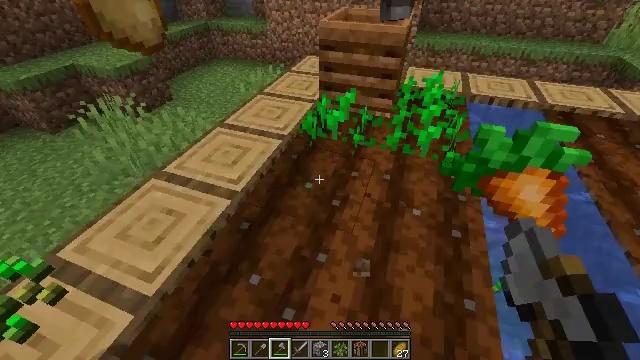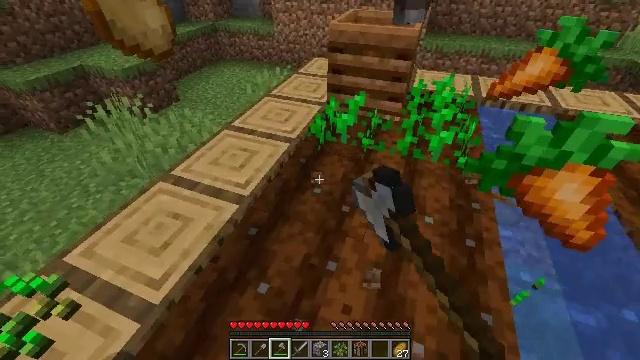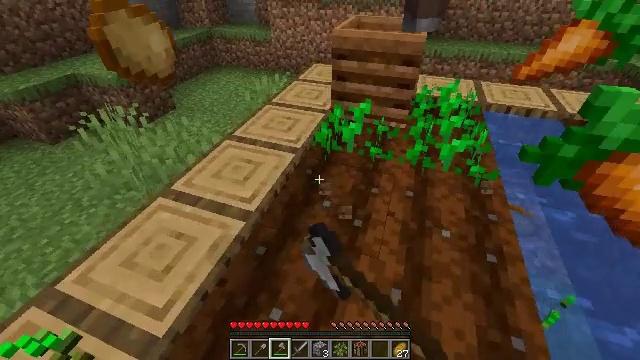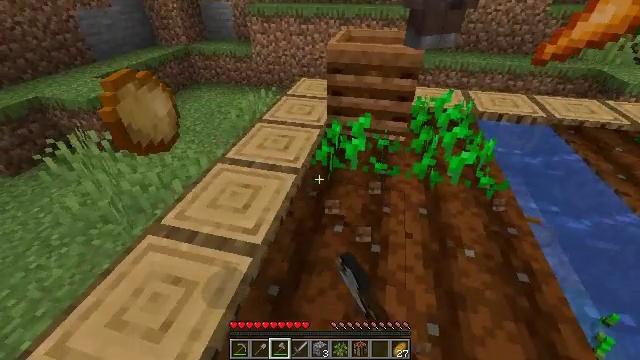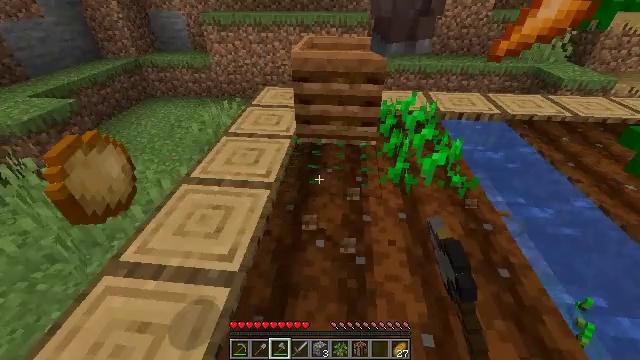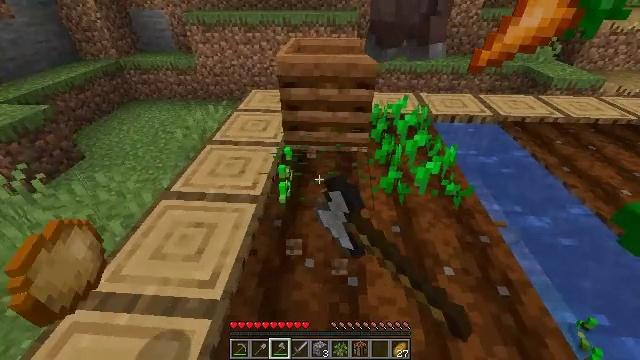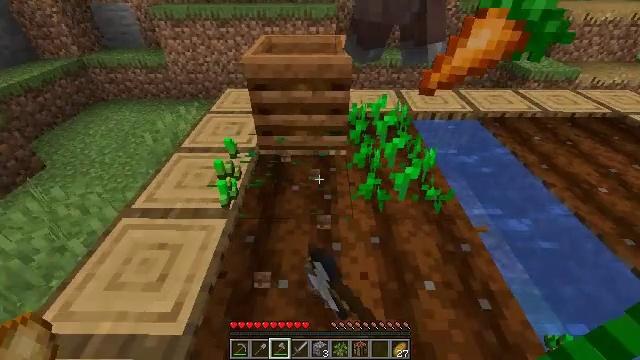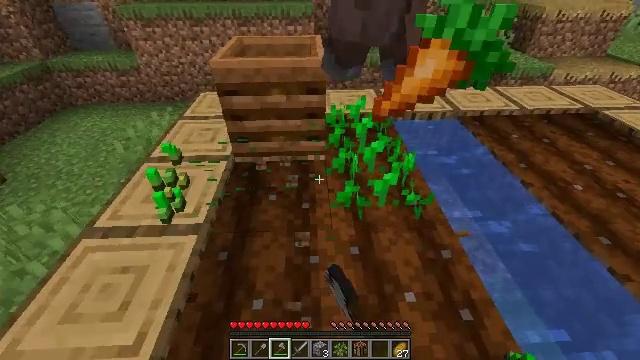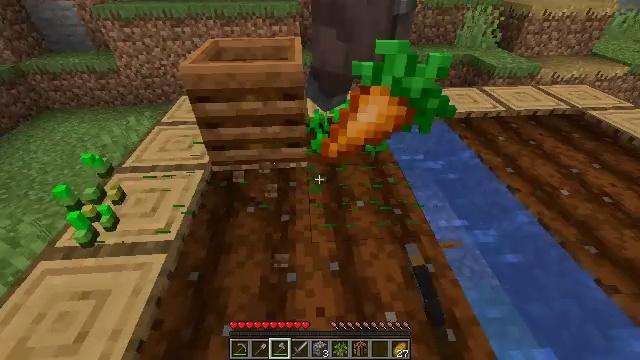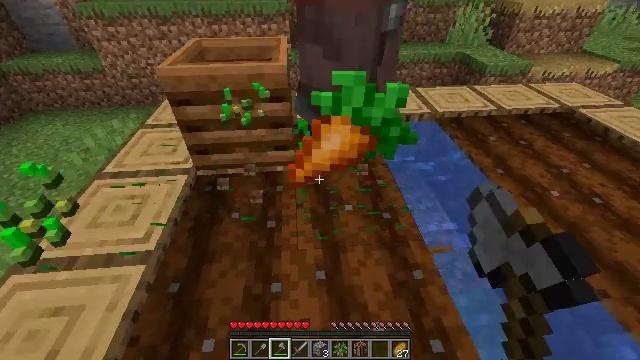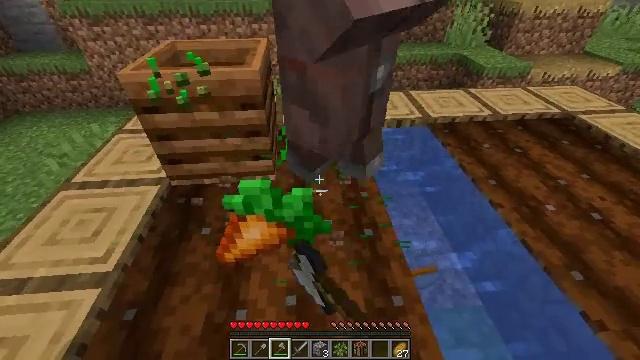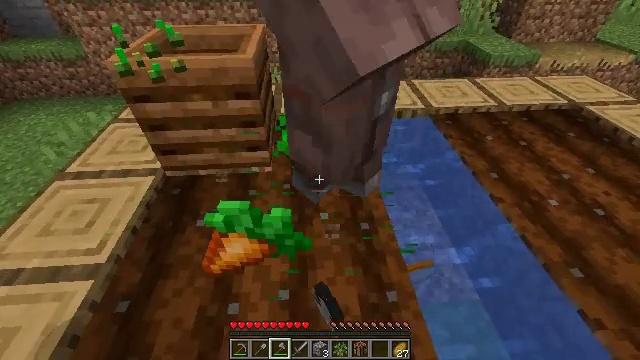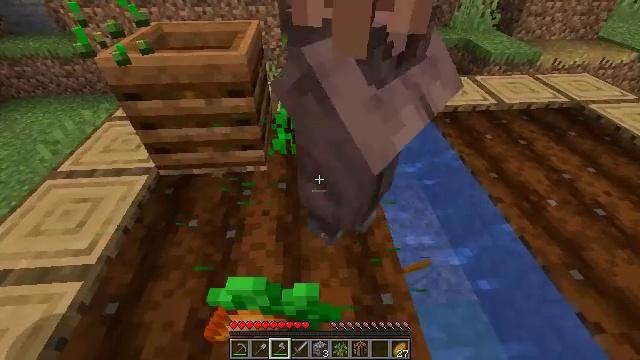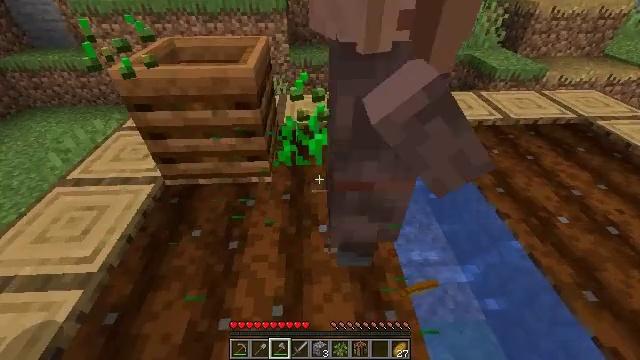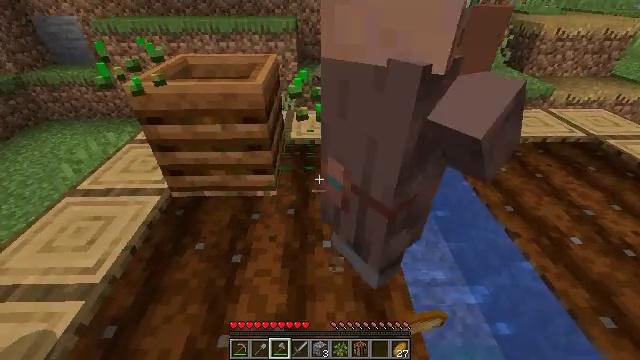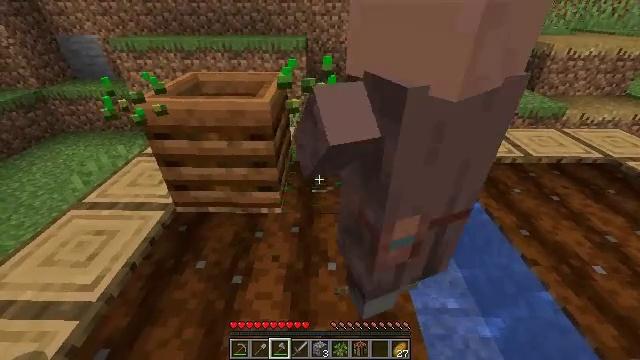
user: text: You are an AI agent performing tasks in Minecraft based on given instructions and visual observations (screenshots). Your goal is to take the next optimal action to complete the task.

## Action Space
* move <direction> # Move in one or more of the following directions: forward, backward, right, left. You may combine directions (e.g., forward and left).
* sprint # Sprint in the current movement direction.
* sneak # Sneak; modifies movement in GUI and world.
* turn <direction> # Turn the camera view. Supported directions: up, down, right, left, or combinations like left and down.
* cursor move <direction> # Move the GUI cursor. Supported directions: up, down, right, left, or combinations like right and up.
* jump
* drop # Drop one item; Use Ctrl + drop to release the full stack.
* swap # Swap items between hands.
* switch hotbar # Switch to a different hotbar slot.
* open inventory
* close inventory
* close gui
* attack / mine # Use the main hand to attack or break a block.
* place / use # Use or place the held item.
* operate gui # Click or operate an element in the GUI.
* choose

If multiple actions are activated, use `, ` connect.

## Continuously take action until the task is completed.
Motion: motion action
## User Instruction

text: Destroy the wheat to collect it.
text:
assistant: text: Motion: move forward and move left, turn left, attack / mine
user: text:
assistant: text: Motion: move forward and move left, turn right, attack / mine
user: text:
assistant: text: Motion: move forward and move left, turn right and up, attack / mine
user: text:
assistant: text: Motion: move forward and move right, turn right and up, attack / mine
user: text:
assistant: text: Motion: move forward and move right, turn right, attack / mine
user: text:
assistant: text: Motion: move forward and move right, turn right and down, attack / mine
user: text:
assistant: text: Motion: move forward and move right, turn right, attack / mine
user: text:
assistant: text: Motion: move forward and move right, turn right, attack / mine
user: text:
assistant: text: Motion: move forward and move right, turn right, attack / mine
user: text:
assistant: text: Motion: attack / mine
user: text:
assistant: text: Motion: turn down, attack / mine
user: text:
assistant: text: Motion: attack / mine
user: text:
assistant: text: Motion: turn left and up, attack / mine
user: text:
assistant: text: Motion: turn left and up, attack / mine
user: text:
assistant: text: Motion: move forward, turn left and up, attack / mine
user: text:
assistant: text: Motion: move forward
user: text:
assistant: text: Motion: move forward and move right
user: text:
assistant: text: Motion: move forward and move right
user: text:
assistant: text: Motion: no_op